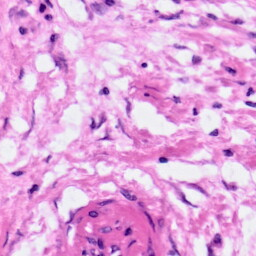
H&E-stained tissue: Pancreatic